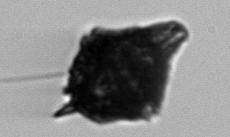
Label: Gonyaulax